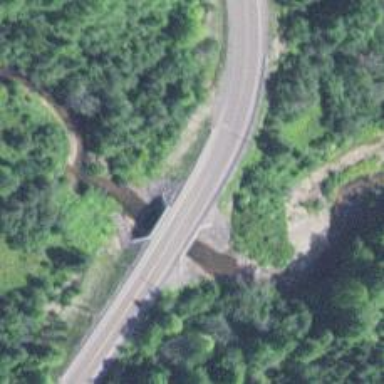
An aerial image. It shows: Tertiary road with asphalt surface that goes over bridge.